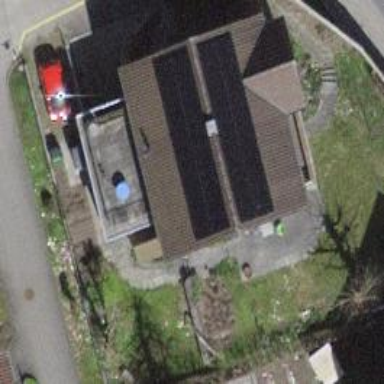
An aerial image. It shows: Solar power generator utilizing photovoltaic technology with solar photovoltaic panels.